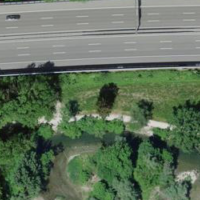
EUNIS habitat code: 57
Species observed at this site:
Fraxinus excelsior
Lapsana communis
Betula pendula
Urtica dioica
Alnus glutinosa
Aegopodium podagraria
Juncus effusus